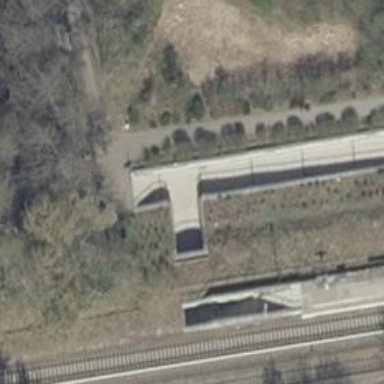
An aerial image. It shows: Footway with ramp.